Question: How do you add a Worker dyno to a Heroku app?
Their help system includes some information: <URL>
including the instruction to use the command line to scale your app:
'''
$ heroku ps:scale web=1 worker=5
'''
This returns the response that workers are not defined.
The UI also has a page for adjusting resources:

But it does not include the option to add workers.
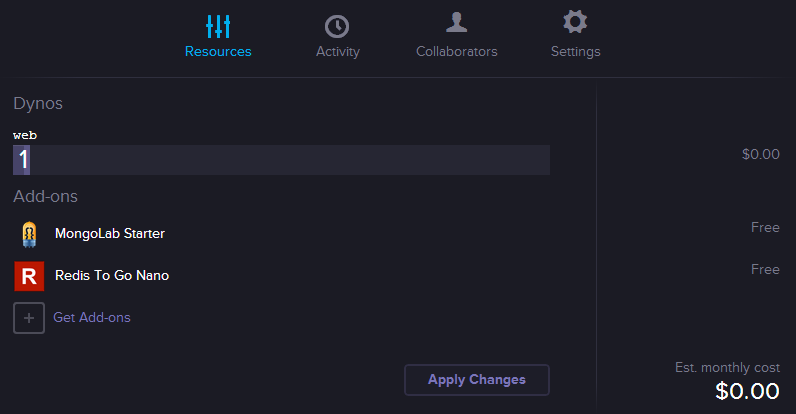
Answer: You need to have a worker in your Procfile and then worker dyno settings will appear in UI.
Just add
'''
worker: command_to_run_your_worker
'''
to your Procfile and after that you will be able to scale workers.